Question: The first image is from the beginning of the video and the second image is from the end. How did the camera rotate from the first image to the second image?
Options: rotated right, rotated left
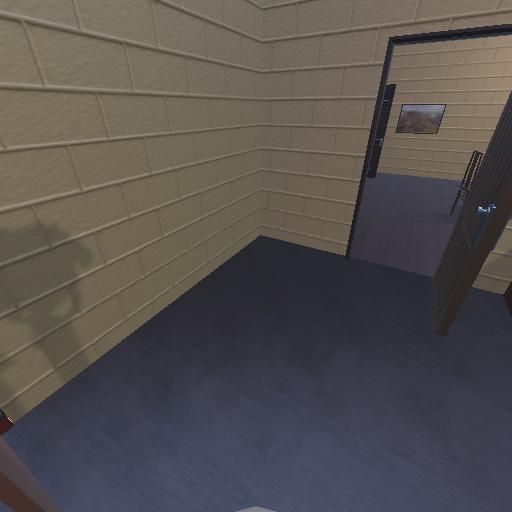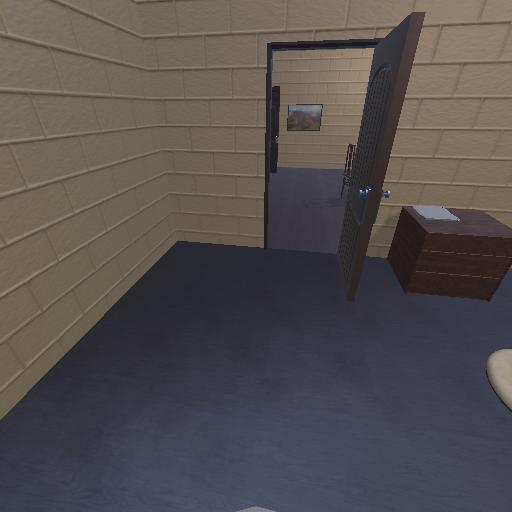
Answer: rotated right